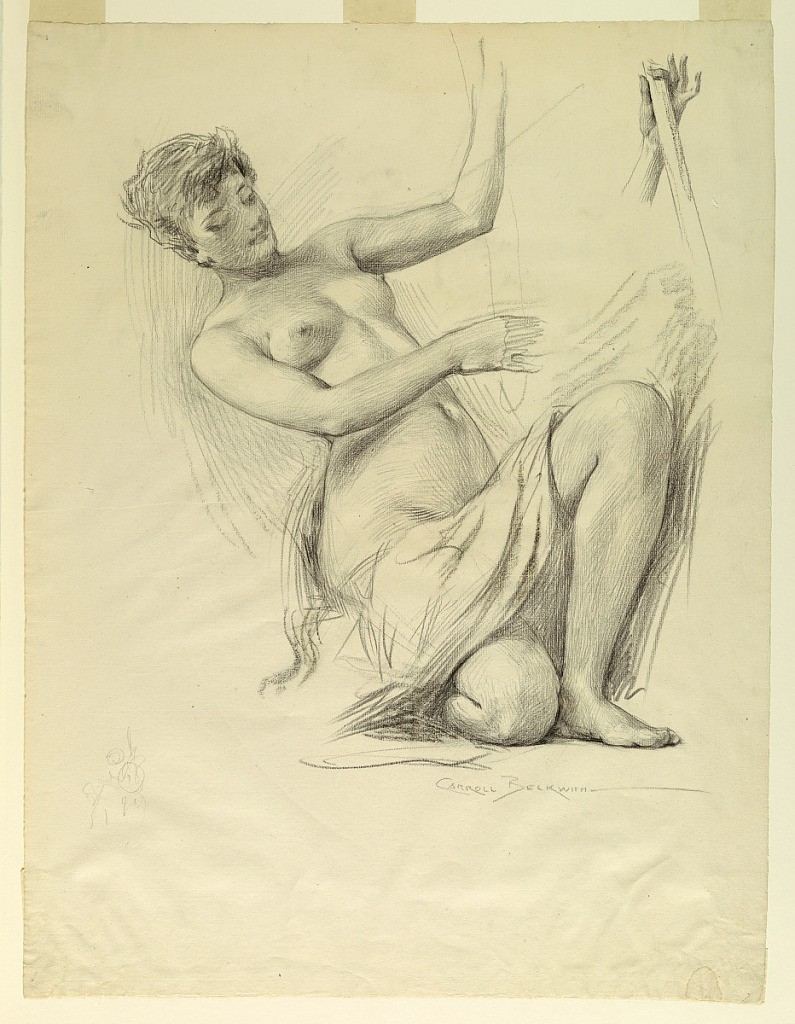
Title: Figure Study, Possibly for Dome of Manufactures and Liberal Arts Building, World's Columbian Exposition, Chicago, IL
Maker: J. Carroll Beckwith, American, 1852–1917
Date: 1891–92
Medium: Charcoal and graphite on cream wove paper
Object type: Drawing
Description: Woman kneeling on right knee, drapery across thighs; torso bent backward; left arm raised, right arm extended across body; study of left hand, in which rests portion of a staff, at upper right.